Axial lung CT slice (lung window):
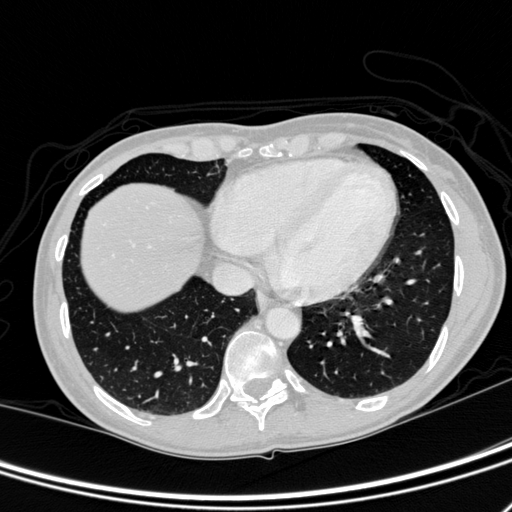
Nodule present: no